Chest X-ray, AP view. Patient: 56 years old, sex F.
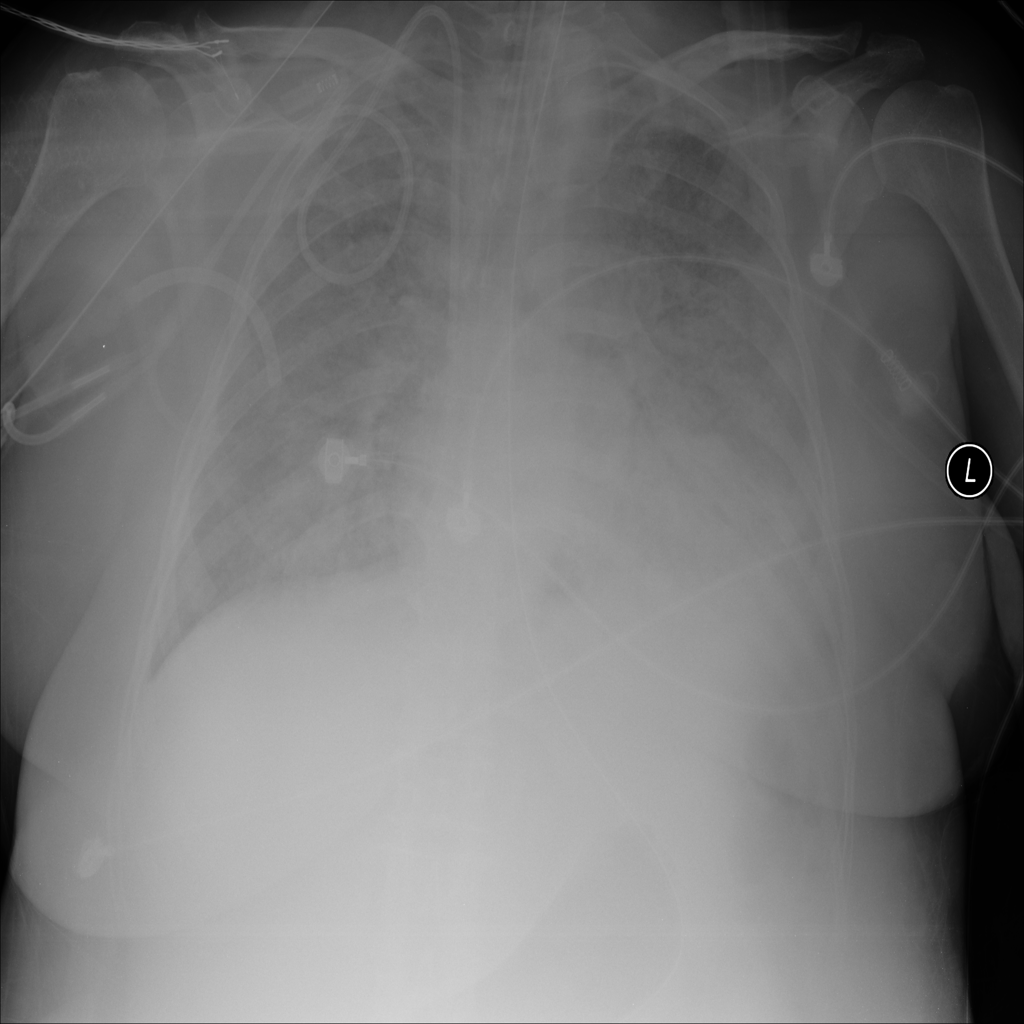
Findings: Edema